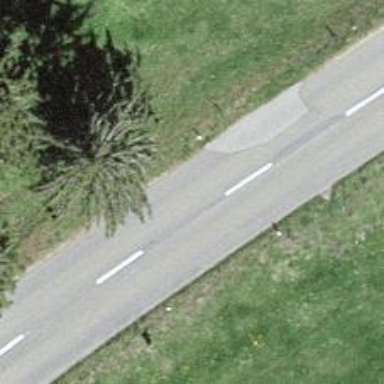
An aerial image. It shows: Tertiary road.